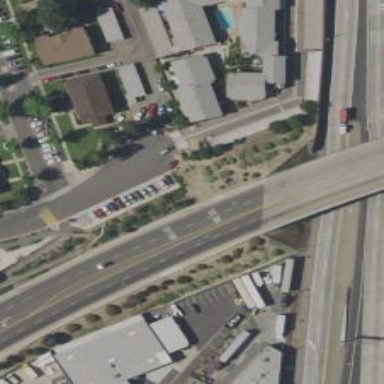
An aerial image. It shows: Alley classified as service road.